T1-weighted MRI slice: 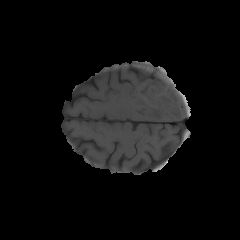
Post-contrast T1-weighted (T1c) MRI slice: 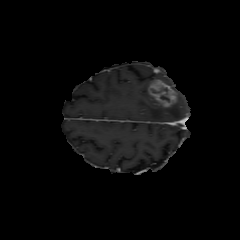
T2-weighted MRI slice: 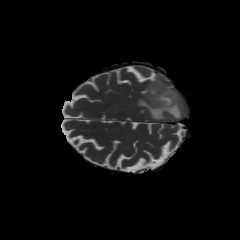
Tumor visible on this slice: yes